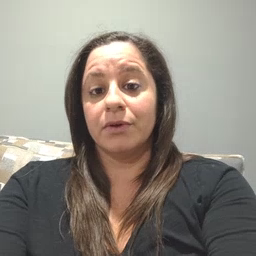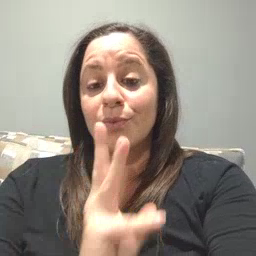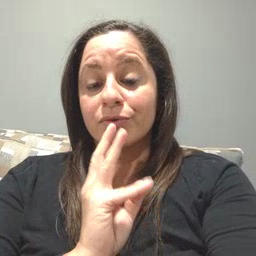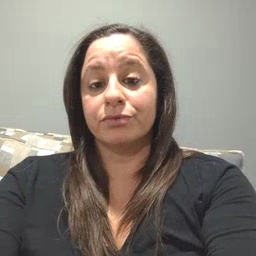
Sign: water